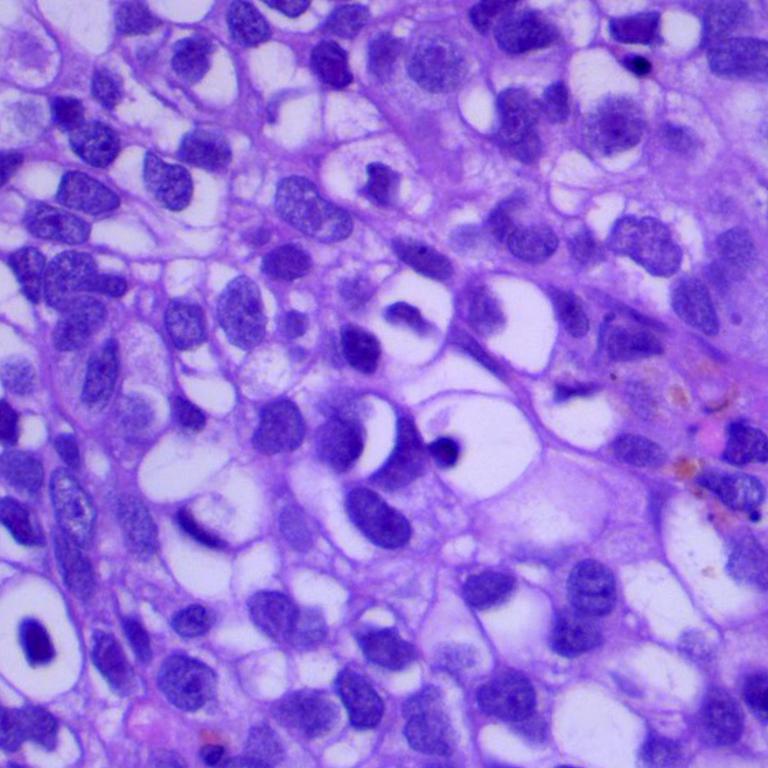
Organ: lung
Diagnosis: squamous carcinomas